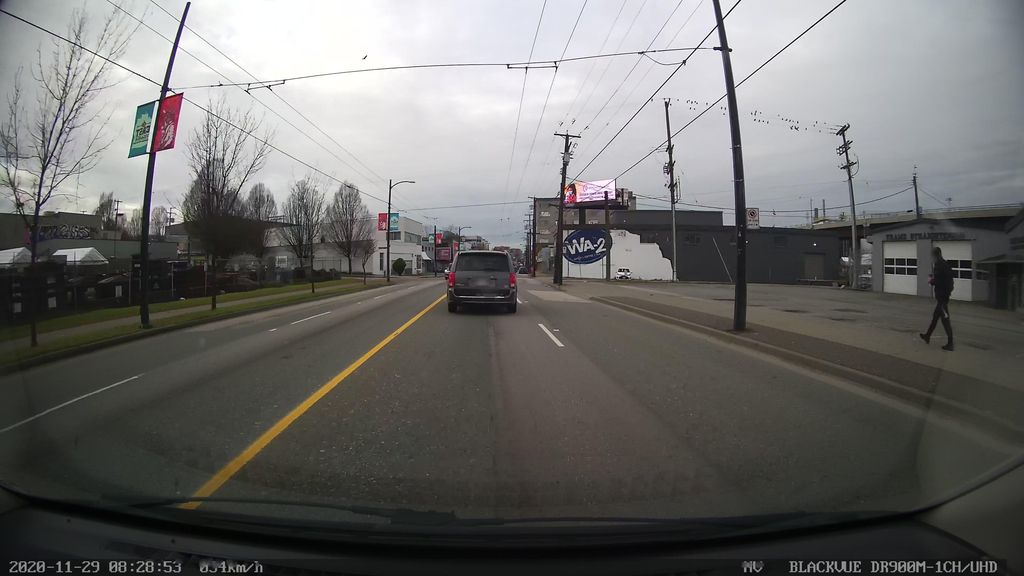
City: vancouver